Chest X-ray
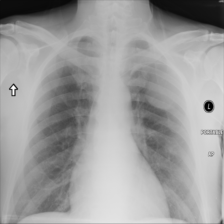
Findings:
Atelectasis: negative
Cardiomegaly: negative
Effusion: negative
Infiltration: negative
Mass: negative
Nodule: negative
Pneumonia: negative
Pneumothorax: negative
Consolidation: negative
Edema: negative
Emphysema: negative
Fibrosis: negative
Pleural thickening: negative
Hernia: negative